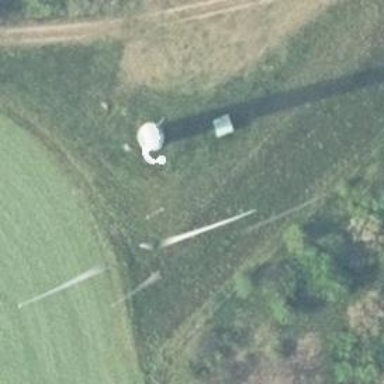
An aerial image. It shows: Wind turbine generator that utilizes wind as its source for generating electricity. It is of the horizontal axis type.